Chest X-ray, PA view. Patient: 37 years old, sex F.
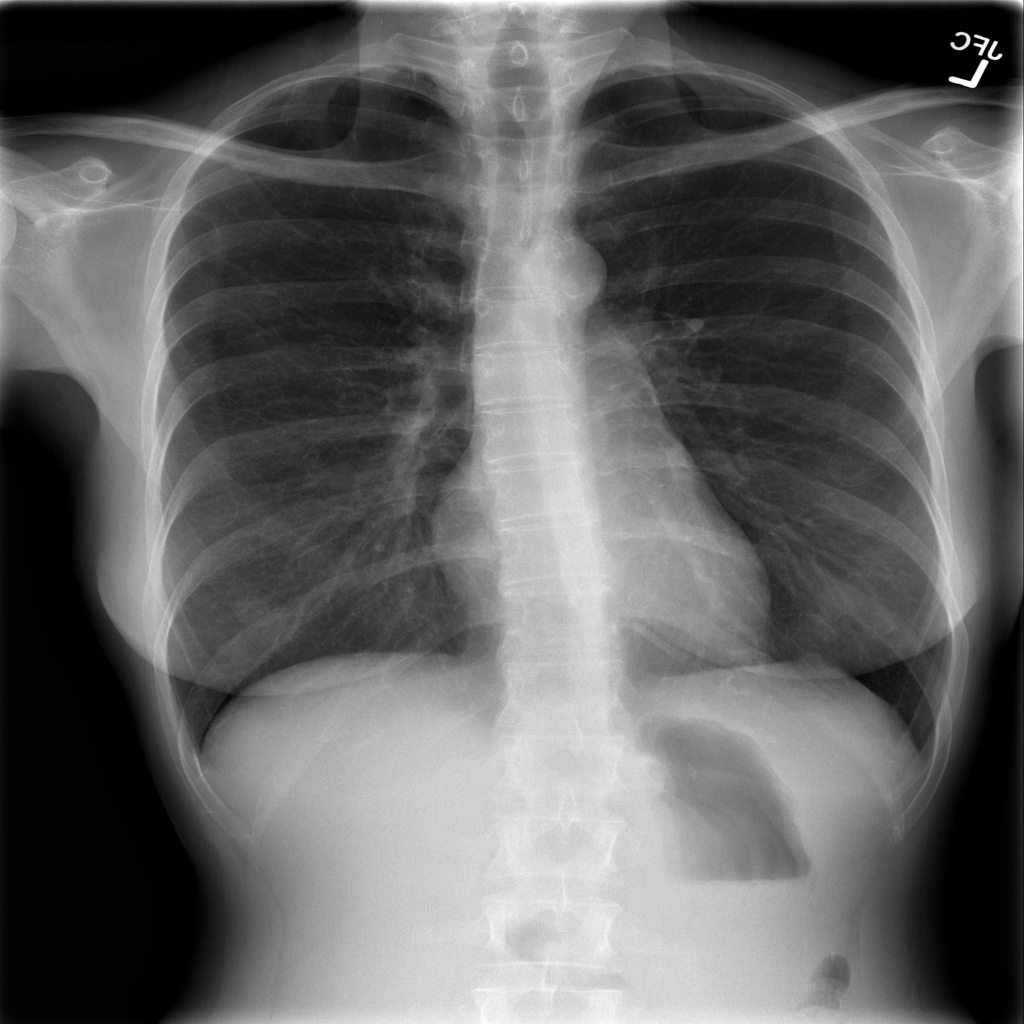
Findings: No Finding